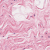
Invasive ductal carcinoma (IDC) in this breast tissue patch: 0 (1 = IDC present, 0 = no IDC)